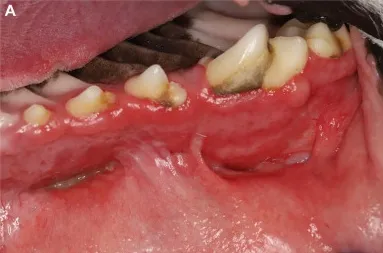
Large oronasal fistulas (A) were repaired at a second stage procedure.
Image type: pathology (fish)